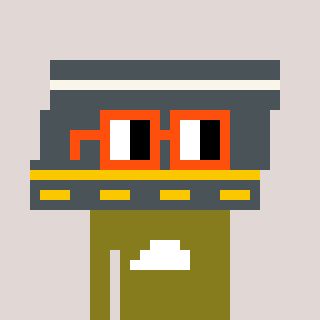
a pixel art character with square orange glasses, a road-shaped head and a gunk-colored body on a warm background